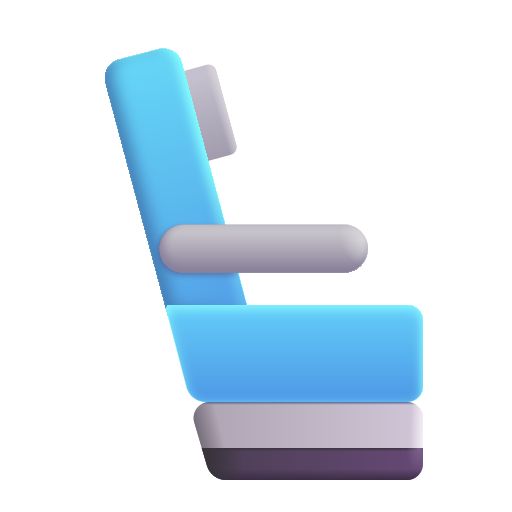
seat color